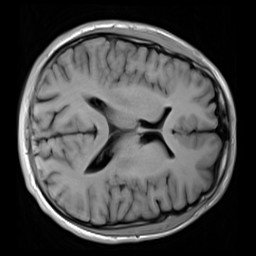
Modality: T1w
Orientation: axial
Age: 26
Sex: male
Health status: healthy
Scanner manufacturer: siemens
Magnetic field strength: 3 T
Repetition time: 4.1 s
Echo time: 0.0085 s